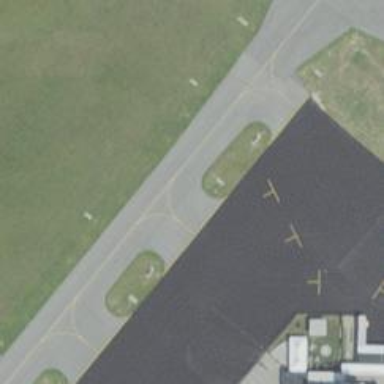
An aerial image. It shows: Image of taxiway at airport.